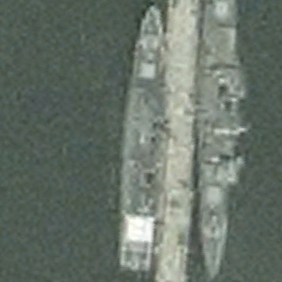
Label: destroyer